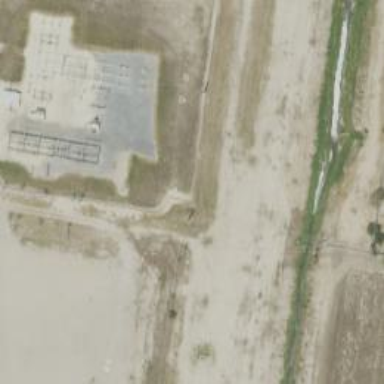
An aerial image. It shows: There is distribution substation enclosed by fence.